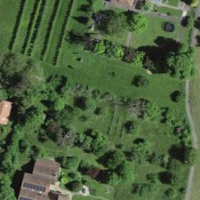
EUNIS habitat code: 25
Species observed at this site:
Amelanchier ovalis